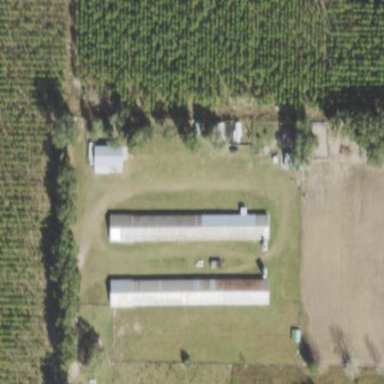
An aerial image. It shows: Poultry farmyard is depicted in the image.